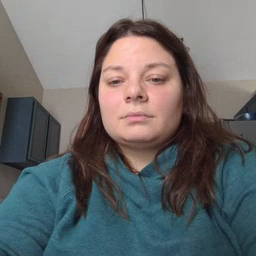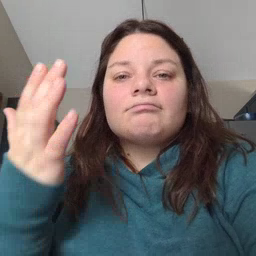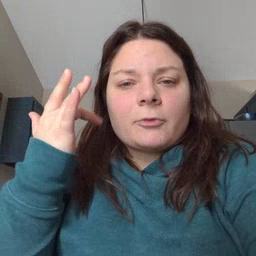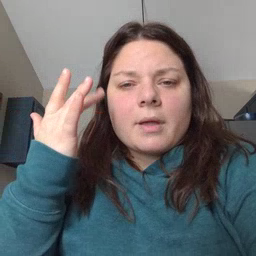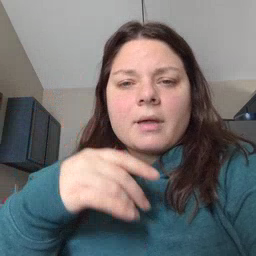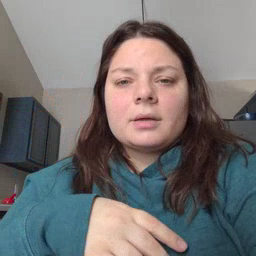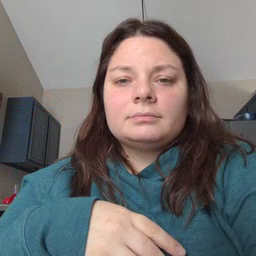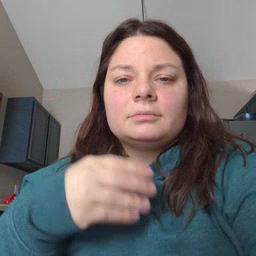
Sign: why